Field crop: maize
Growth stage: 2
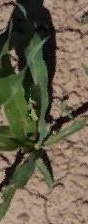
Species: maize